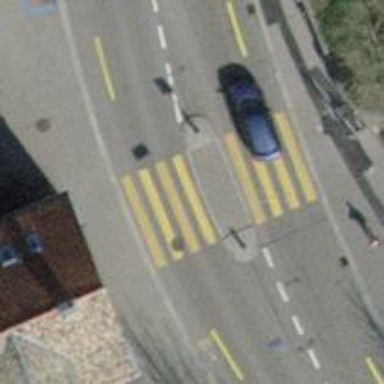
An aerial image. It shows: Asphalt footway with crossing.